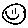
Label: smiley face